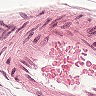
Metastatic tissue present: no